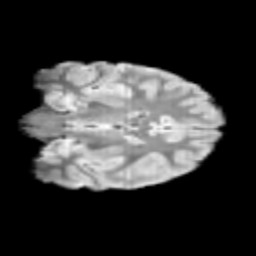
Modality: T2w
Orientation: coronal
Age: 9
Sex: female
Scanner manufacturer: siemens
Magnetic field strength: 3 T
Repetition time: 3.8 s
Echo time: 0.07 s